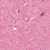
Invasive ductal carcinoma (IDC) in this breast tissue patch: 0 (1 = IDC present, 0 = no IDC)